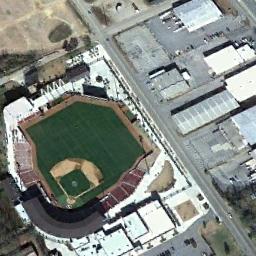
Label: stadium